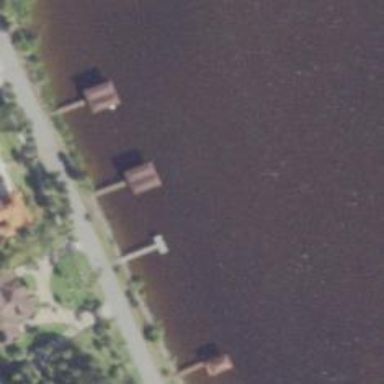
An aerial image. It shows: Man-made pier.